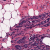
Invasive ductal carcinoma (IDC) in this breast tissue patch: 0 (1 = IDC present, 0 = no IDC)